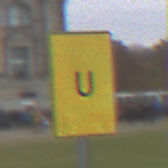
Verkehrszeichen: AnkuendigungOderFortsetzungUmleitungOhnePfeilsymbol
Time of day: Midday
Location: Outdoor (Suburban)
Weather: Overcast
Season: NotSpecified
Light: Natural